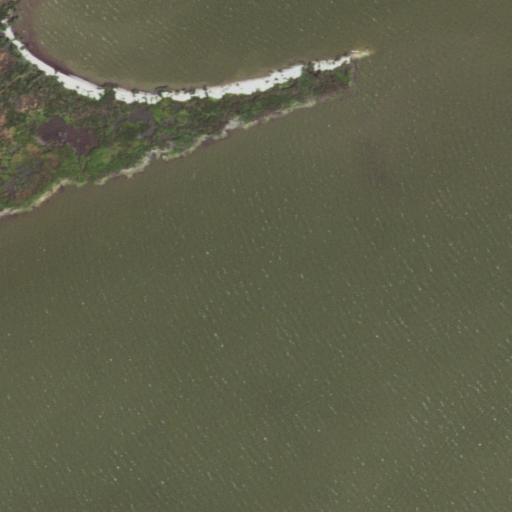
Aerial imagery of island in Louisiana named Philo Brice Islands containing open water and herbaceous wetlands